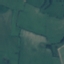
Land use / land cover class: Pasture